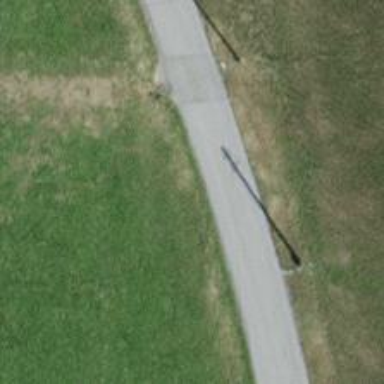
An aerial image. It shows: Paved track with grade1 tracktype.